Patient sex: M
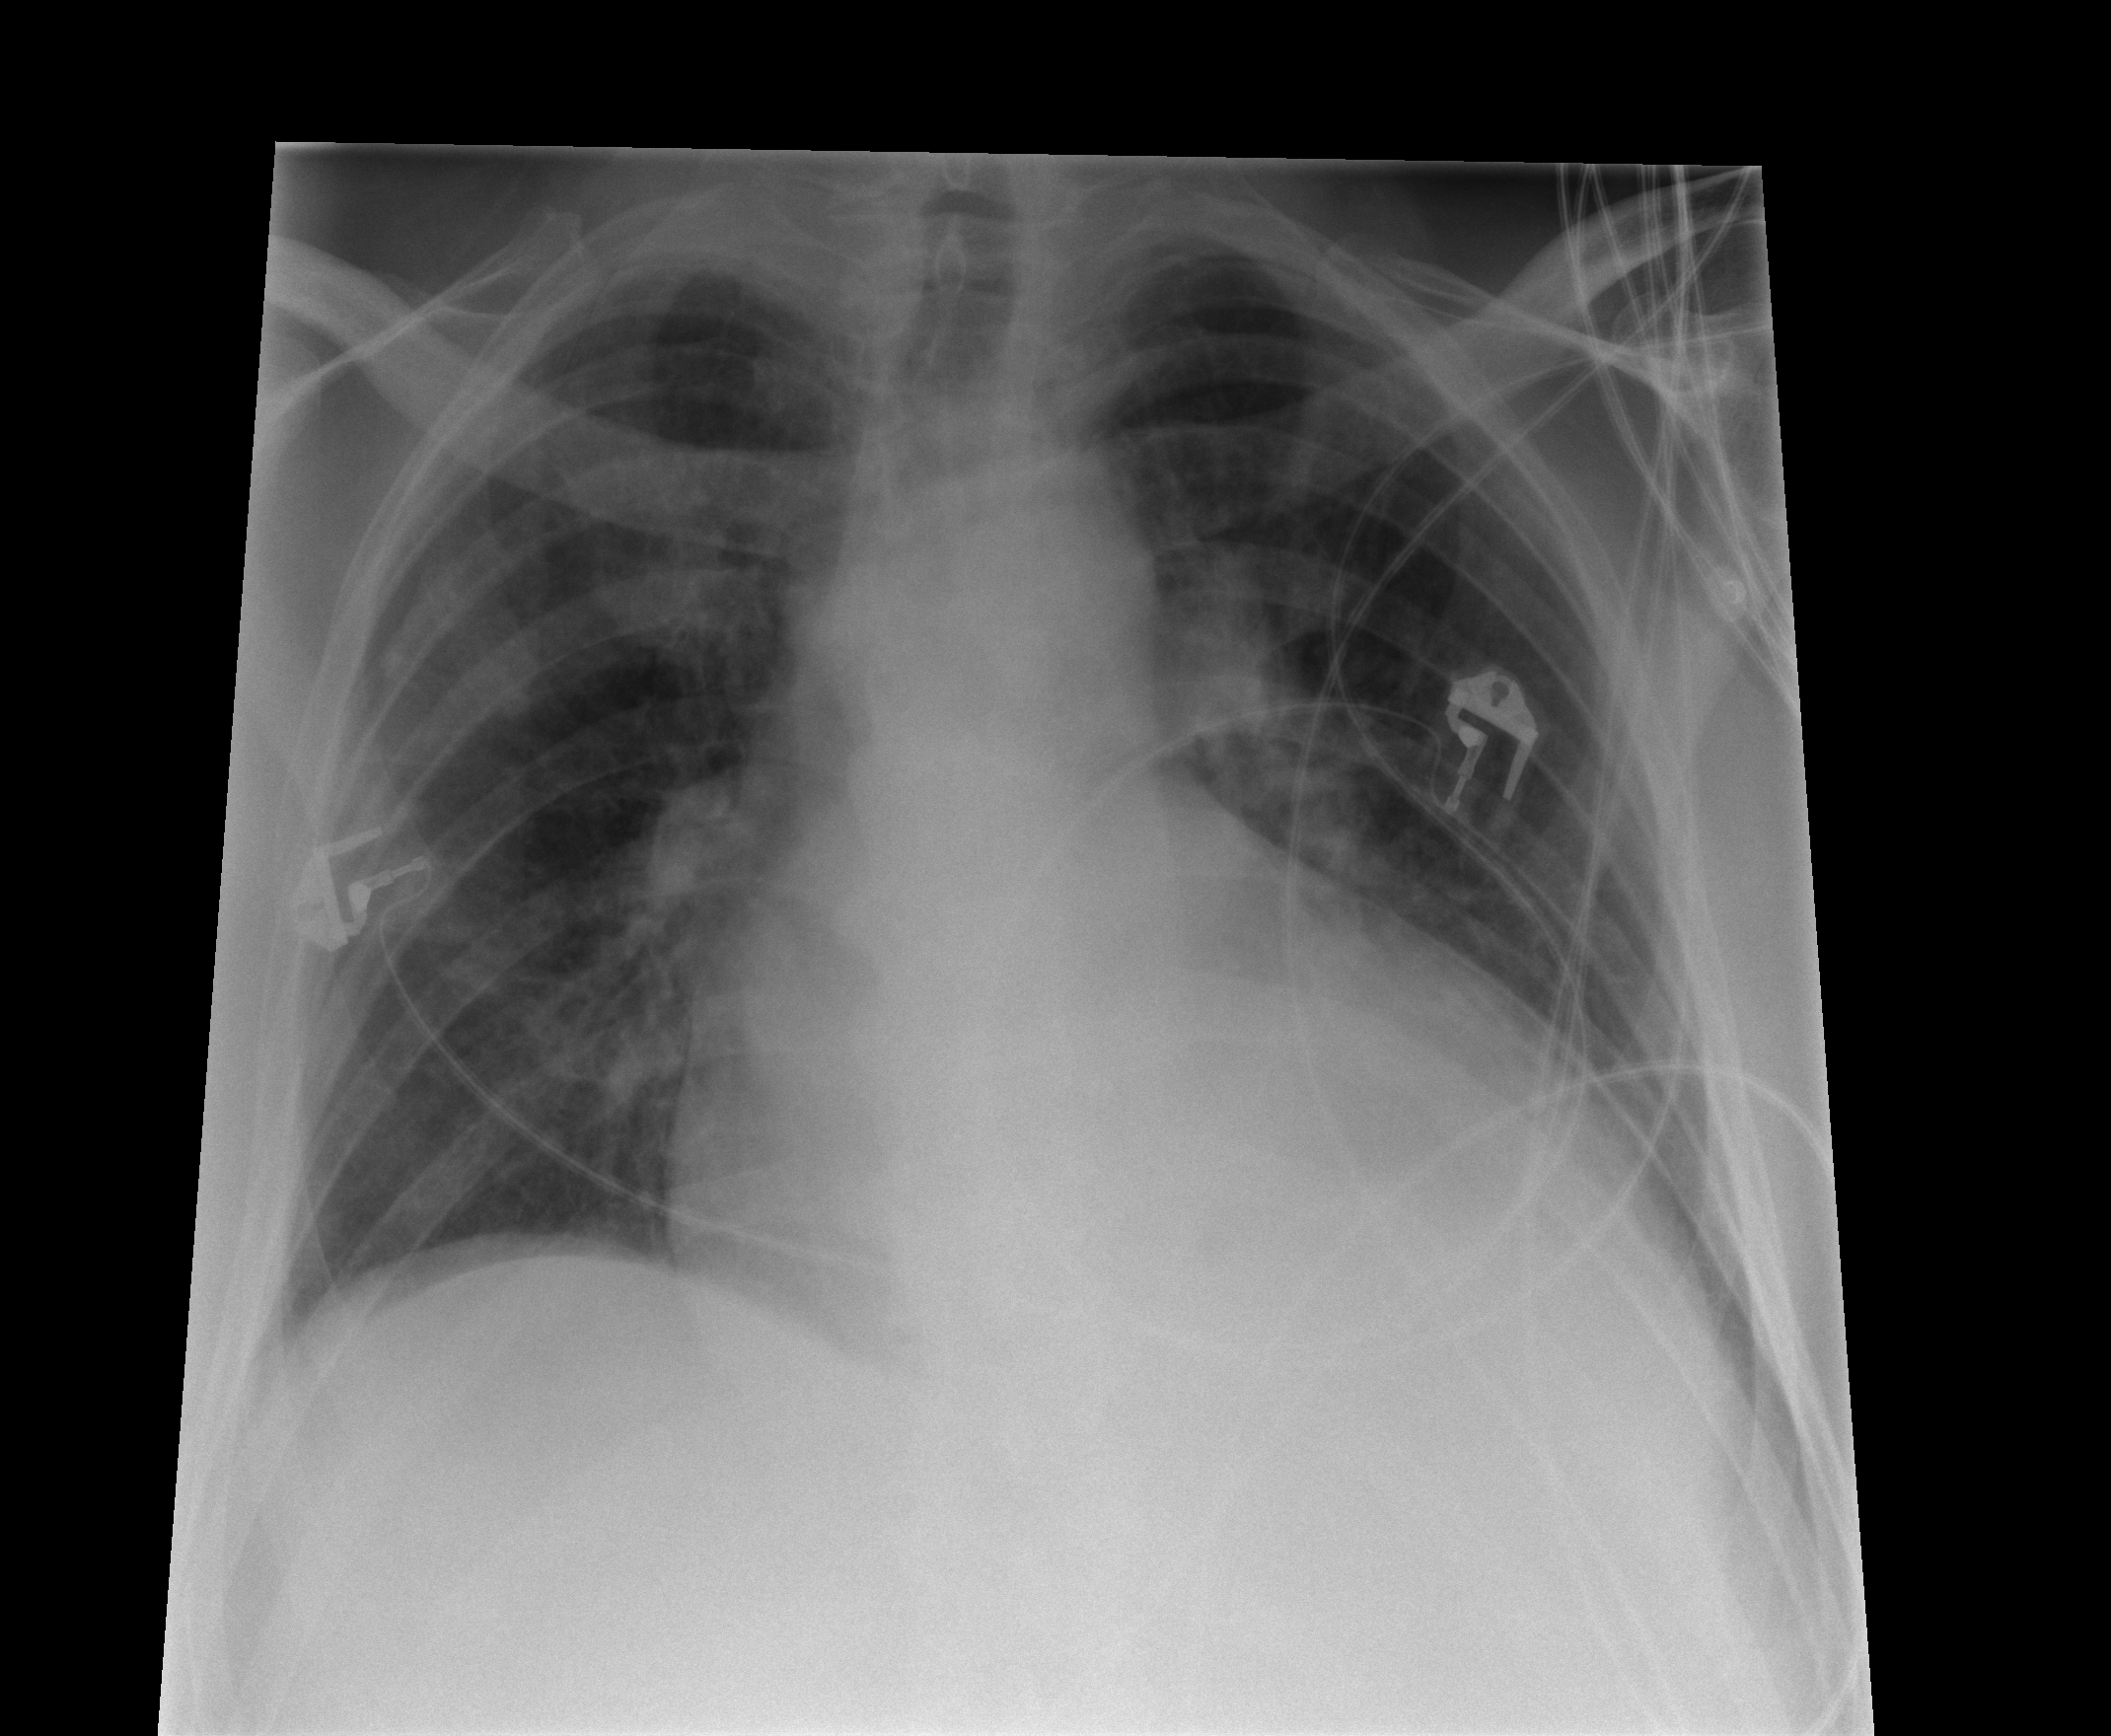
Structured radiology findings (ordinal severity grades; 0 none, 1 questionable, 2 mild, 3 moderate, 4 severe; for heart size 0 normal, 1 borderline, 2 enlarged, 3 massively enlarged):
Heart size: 3
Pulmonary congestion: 1
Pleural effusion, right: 0
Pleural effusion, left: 0
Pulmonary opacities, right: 2
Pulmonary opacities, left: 0
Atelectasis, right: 1
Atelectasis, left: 0